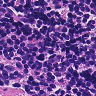
Metastatic tissue present: no